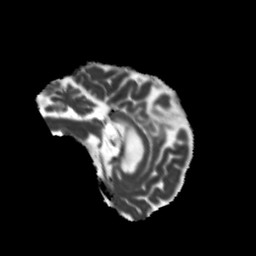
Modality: MD
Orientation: sagittal
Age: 68
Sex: female
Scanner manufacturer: siemens
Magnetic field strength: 3 T
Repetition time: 5.25 s
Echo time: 0.08 s